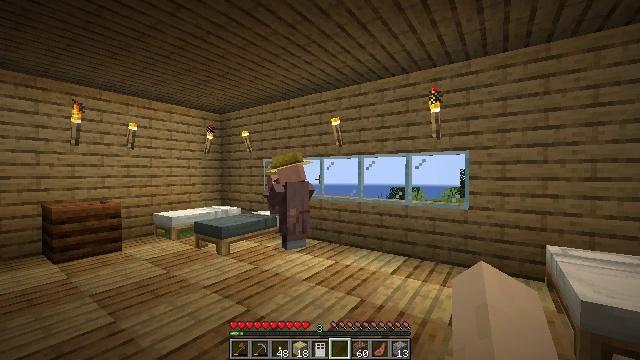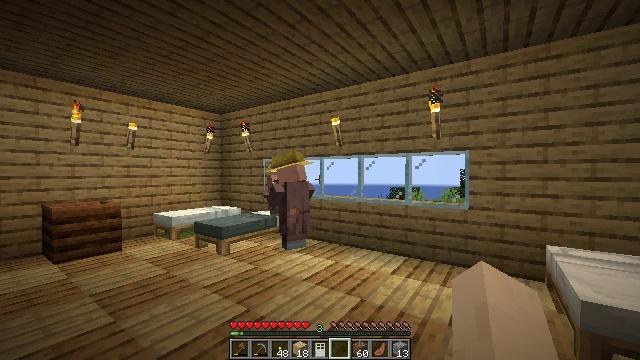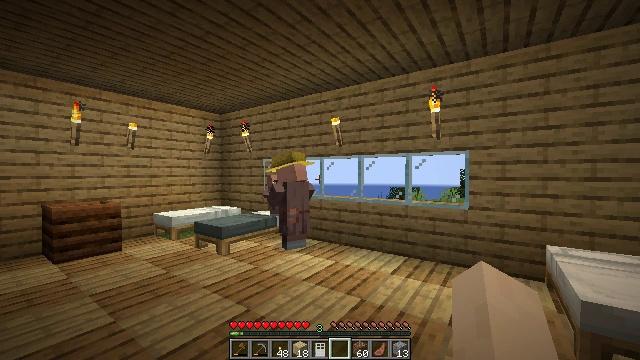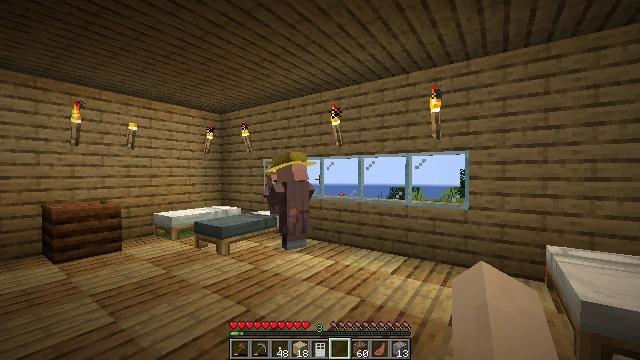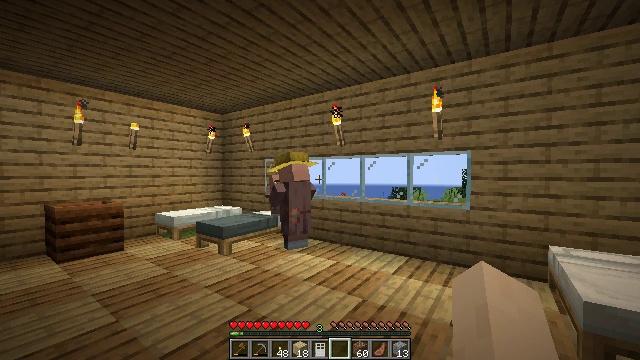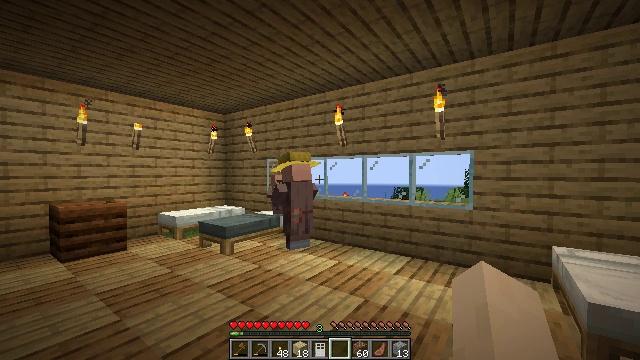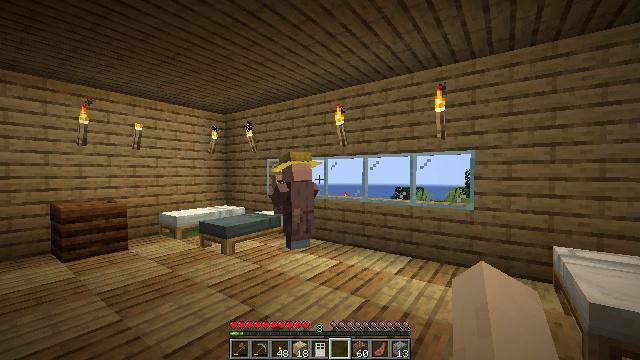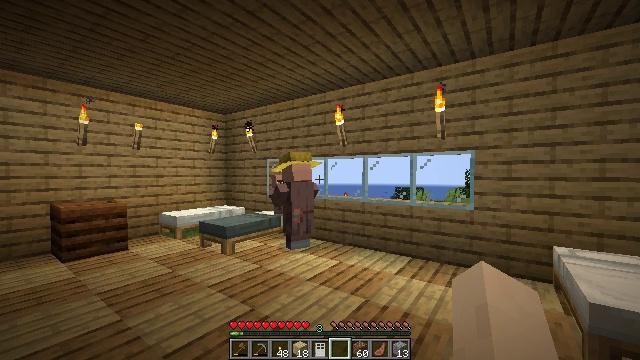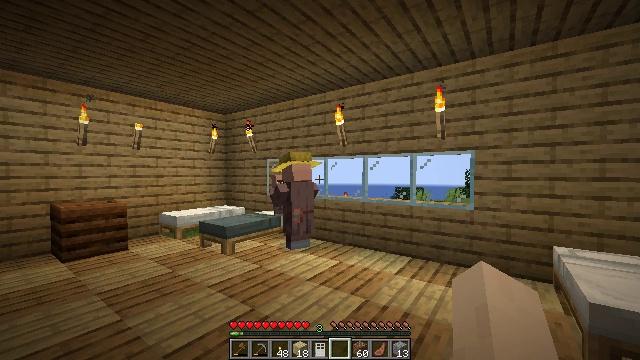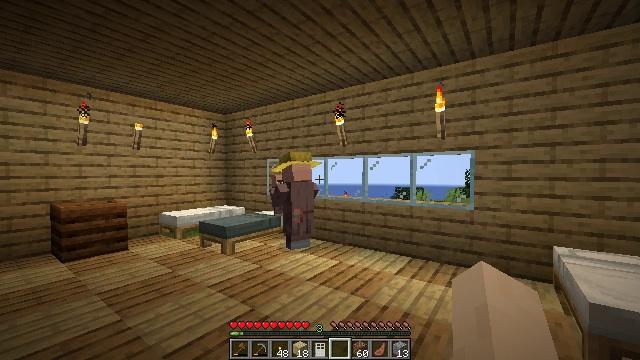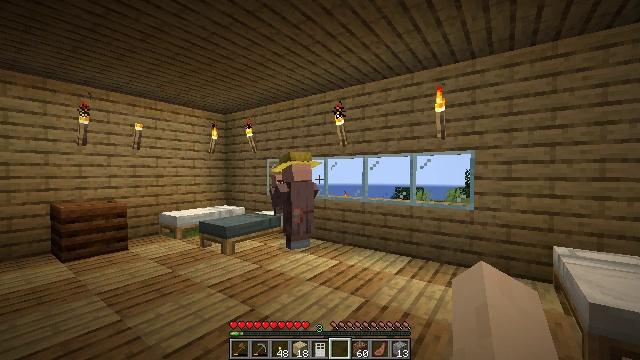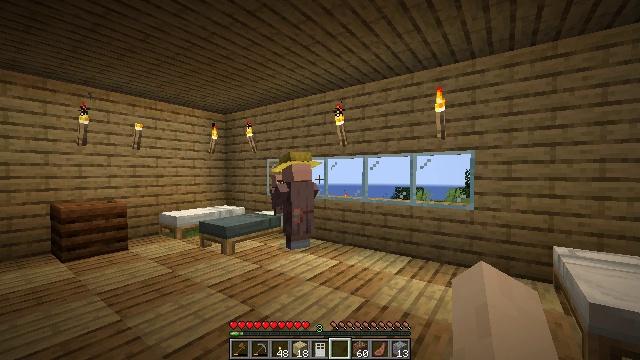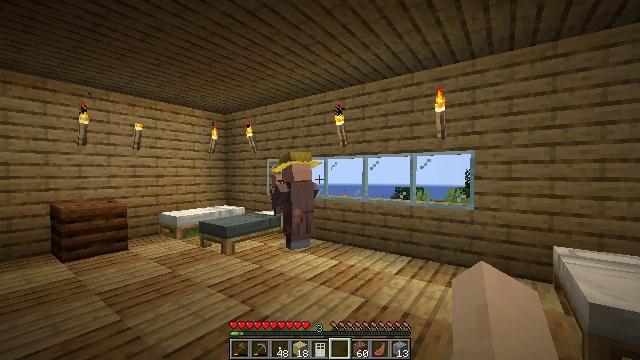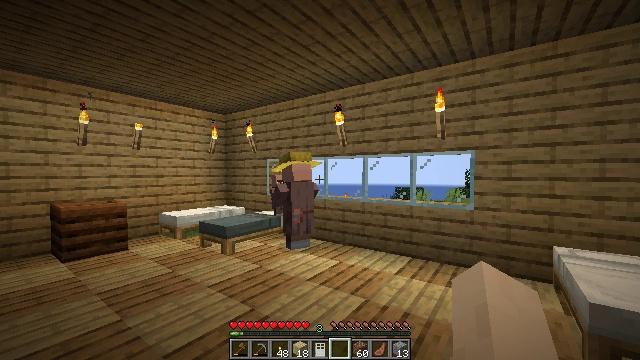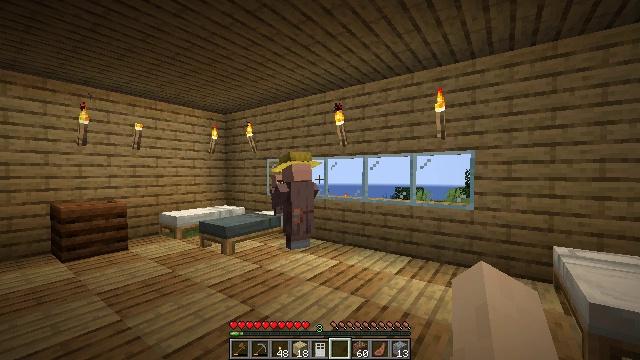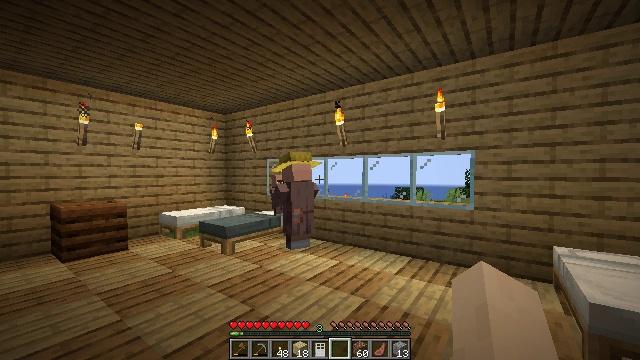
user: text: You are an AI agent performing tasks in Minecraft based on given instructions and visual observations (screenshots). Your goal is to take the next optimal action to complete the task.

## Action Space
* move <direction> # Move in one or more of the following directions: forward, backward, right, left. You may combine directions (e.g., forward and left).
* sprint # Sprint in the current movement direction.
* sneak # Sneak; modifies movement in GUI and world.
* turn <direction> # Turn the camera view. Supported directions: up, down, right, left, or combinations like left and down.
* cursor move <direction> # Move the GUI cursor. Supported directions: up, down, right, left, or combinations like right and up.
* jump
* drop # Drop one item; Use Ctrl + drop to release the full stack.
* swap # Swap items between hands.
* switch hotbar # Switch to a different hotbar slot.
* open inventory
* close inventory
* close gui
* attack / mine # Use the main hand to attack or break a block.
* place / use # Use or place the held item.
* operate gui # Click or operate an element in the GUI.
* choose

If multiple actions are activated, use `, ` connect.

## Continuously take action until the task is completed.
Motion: motion action
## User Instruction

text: Drop a cooked beef.
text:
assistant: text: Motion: no_op
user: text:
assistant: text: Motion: no_op
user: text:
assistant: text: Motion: no_op
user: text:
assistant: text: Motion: no_op
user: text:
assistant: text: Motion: no_op
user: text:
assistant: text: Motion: no_op
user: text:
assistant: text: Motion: no_op
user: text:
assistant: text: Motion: no_op
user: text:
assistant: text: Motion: no_op
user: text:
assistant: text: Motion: no_op
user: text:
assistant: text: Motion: no_op
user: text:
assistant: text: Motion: no_op
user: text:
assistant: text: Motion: no_op
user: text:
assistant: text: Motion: no_op
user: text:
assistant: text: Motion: no_op
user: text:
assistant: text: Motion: no_op
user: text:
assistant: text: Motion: no_op
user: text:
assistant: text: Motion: no_op
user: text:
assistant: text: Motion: no_op
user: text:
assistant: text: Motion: no_op
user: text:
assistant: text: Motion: no_op
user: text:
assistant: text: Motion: no_op
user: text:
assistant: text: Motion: no_op
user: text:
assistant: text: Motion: no_op
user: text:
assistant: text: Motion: no_op
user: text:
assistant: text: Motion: no_op
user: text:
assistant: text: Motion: no_op
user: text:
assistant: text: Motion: no_op
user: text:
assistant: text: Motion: no_op
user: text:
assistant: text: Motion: no_op